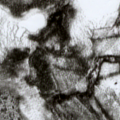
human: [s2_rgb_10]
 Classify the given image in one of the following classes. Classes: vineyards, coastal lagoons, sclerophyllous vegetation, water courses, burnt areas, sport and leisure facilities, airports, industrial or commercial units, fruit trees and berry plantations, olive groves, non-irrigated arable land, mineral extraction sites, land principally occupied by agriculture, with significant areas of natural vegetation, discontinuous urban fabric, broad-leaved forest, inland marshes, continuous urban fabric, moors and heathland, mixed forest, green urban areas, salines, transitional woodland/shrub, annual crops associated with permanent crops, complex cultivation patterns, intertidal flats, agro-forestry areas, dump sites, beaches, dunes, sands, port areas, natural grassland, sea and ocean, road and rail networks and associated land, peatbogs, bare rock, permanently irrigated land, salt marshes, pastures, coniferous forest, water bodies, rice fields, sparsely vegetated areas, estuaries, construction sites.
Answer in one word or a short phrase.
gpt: coniferous forest, mixed forest, transitional woodland/shrub, peatbogs